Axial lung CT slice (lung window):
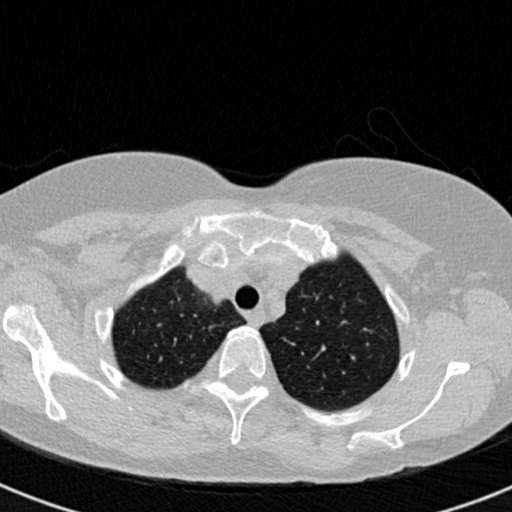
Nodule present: no